Question: What is the value of the measurement in the image?
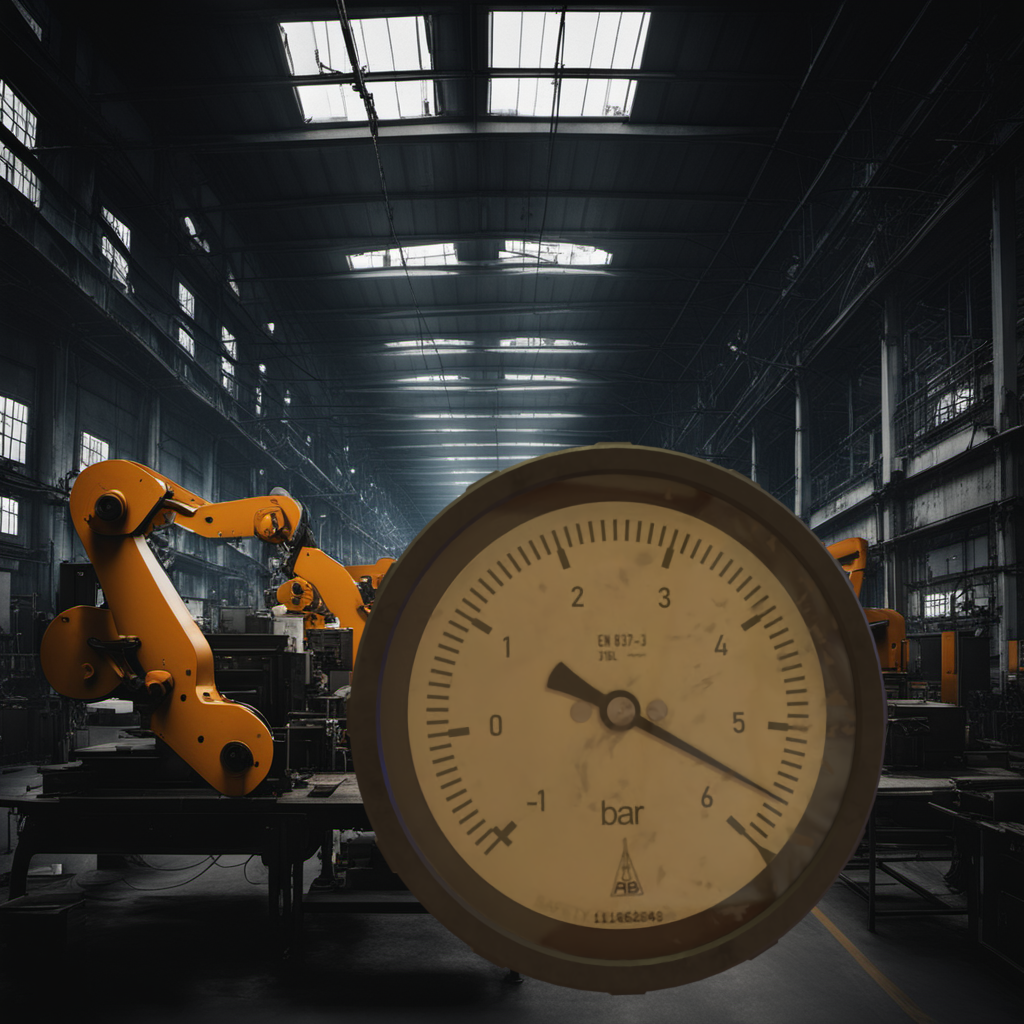
Answer: The result is 5.61
Question: What is the range of the measurement shown in the image?
Answer: The range is from -1 to 6
Question: What is the minimum and maximum value of the measurement shown in the image?
Answer: The minimum value is -1 and the maximum value is 6